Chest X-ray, PA view. Patient: 37 years old, sex M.
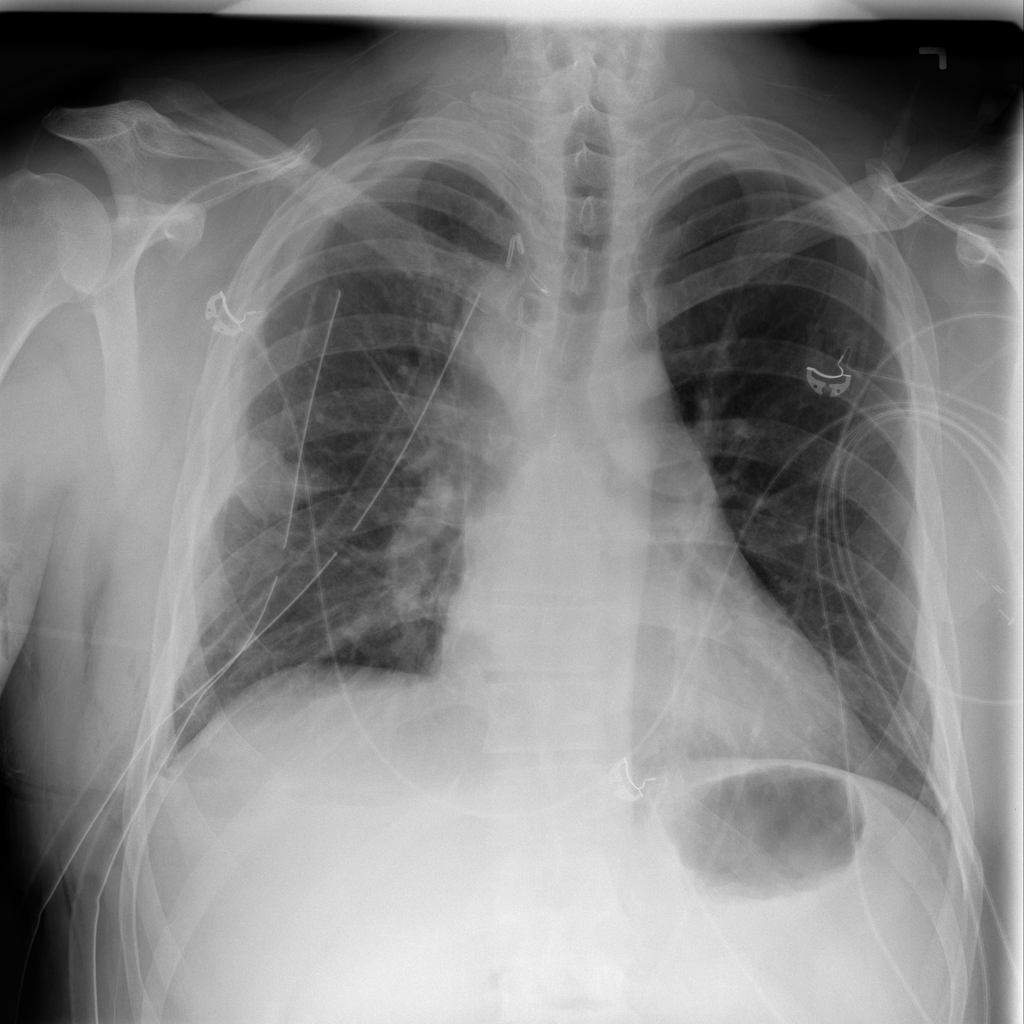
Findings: Effusion, Emphysema, Mass, Pleural_Thickening